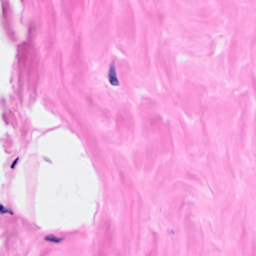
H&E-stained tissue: Breast